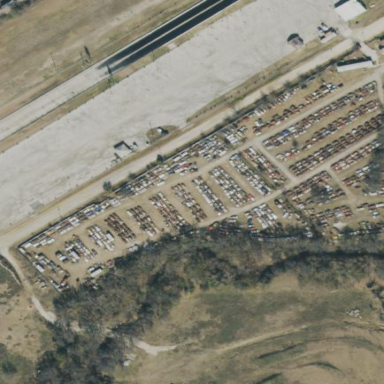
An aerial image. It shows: Parking area.